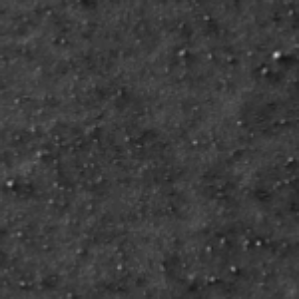
Label: frost